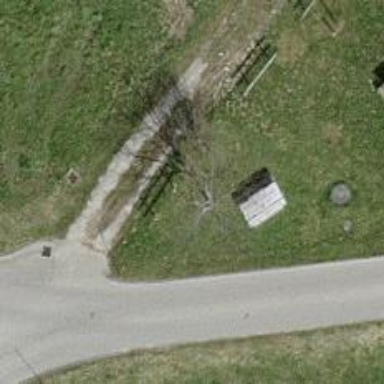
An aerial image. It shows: Picnic table located in leisure land area.